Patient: sex M, age 61
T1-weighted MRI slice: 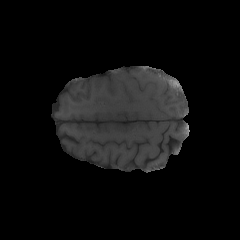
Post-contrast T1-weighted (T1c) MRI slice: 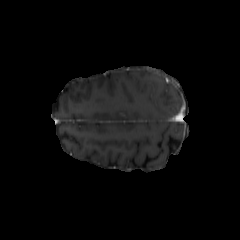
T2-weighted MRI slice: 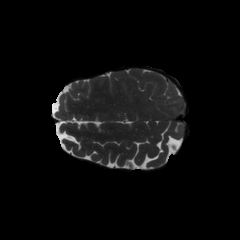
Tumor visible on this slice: no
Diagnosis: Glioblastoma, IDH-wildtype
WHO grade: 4